Field crop: maize
Growth stage: 1
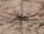
Species: salsola